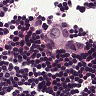
Metastatic tissue present: yes